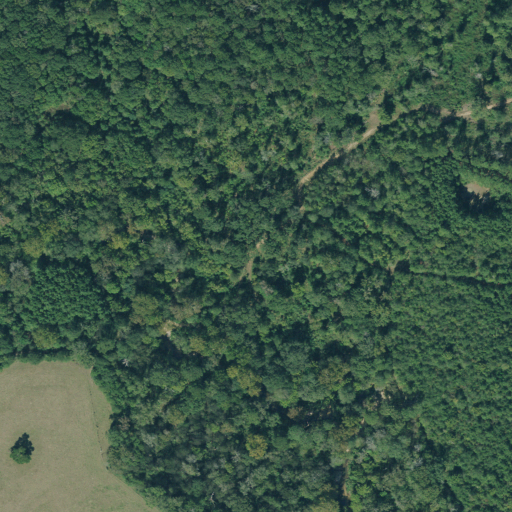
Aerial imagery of valley in Texas named Steep Hollow containing woody wetlands, evergreen forest, mixed forest, and pasture